Question: I am using a Map Activity which has a Fragment which hosts MAPS.
All this is inside a tab as shown below

Now every time I am in Maps Tab and go to Details Tab and come back I am getting the following error.
'''
12-04 06:05:37.858: E/AndroidRuntime(20034): java.lang.IllegalStateException: The specified child already has a parent. You must call removeView() on the child's parent first.
'''
PlaceActivity.java
'''
public class PlaceActivity extends SherlockFragmentActivity implements
OnShareTargetSelectedListener {
private static final String MAPS_KEY = "0rQAS47Cicu2t78I-QQ";
FragmentManager fm = getSupportFragmentManager();
@Override
protected void onCreate(Bundle savedInstanceState) {
// TODO Auto-generated method stub
super.onCreate(savedInstanceState);
MapView mMapView = new MapView(PlaceActivity.this, MAPS_KEY);
mMapView.setClickable(true);
Exchanger.mMapView = mMapView;
//setContentView(R.layout.activity_place);
ActionBar actionBar = getSupportActionBar();
actionBar.setHomeButtonEnabled(true);
actionBar.setDisplayHomeAsUpEnabled(true);
actionBar.setNavigationMode(ActionBar.NAVIGATION_MODE_TABS);
ActionBar.Tab tabDetails = actionBar.newTab();
ActionBar.Tab tabMaps = actionBar.newTab();
tabDetails.setText("Details");
tabMaps.setText("Maps");
tabDetails.setTabListener(new MyTabListener());
tabMaps.setTabListener(new MyTabListener());
actionBar.addTab(tabDetails);
actionBar.addTab(tabMaps);
}
private class MyTabListener implements ActionBar.TabListener {
@Override
public void onTabSelected(Tab tab,
android.support.v4.app.FragmentTransaction ft) {
// TODO Auto-generated method stub
if (tab.getPosition() == 0) {
DetailsFragment fragment = new DetailsFragment();
ft.replace(android.R.id.content, fragment);
} else {
fm.beginTransaction().add(android.R.id.content, MapSample.GeoGigMapFragment.newInstance()).commit();
//MapsFragment fragment = new MapsFragment();
//ft.replace(android.R.id.content, fragment);
//ft.commit();
}
}
@Override
public void onTabUnselected(Tab tab,
android.support.v4.app.FragmentTransaction ft) {
// TODO Auto-generated method stub
}
@Override
public void onTabReselected(Tab tab,
android.support.v4.app.FragmentTransaction ft) {
// TODO Auto-generated method stub
}
}
.
.
.
.
.
}
'''
My Maps Activity
MapSample.java
'''
public class MapSample extends MapActivity {
MapView mMapView;
@Override
protected void onCreate(Bundle savedInstanceState)
{
super.onCreate(savedInstanceState);
}
public static final class GeoGigMapFragment extends Fragment
{
static GeoGigMapFragment newInstance()
{
GeoGigMapFragment map = new GeoGigMapFragment();
return map;
}
@Override
public View onCreateView(LayoutInflater inflater, ViewGroup container,
Bundle savedInstanceState)
{
MapView mMapView = Exchanger.mMapView;
return mMapView;
}
}
@Override
public void onDestroy() {
super.onDestroy();
// ((ViewGroup)mMapView.getParent()).removeView(mMapView);
// mMapView.removeView(mMapView);
// mMapView.removeAllViews();
// ViewParent som = mMapView.getParent();
// ((ViewGroup) som).removeView(mMapView);
if (mMapView != null)
{
// NoSaveStateFrameLayout parentView = (NoSaveStateFrameLayout)
// mMapView.getParent();
// parentView.removeView(mMapView);
((ViewGroup) mMapView.getParent()).removeAllViews();
}
}
@Override
protected boolean isRouteDisplayed() {
return false;
}
}
'''
What I want to achieve is every time I click DetailsTab I want to destroy the MapSample or the Map View so that I don't get the error.
Full Error Trace
'''
12-04 06:26:38.808: E/AndroidRuntime(22066): FATAL EXCEPTION: main
12-04 06:26:38.808: E/AndroidRuntime(22066): java.lang.IllegalStateException: The specified child already has a parent. You must call removeView() on the child's parent first.
12-04 06:26:38.808: E/AndroidRuntime(22066): at android.view.ViewGroup.addViewInner(ViewGroup.java:3339)
12-04 06:26:38.808: E/AndroidRuntime(22066): at android.view.ViewGroup.addView(ViewGroup.java:3210)
12-04 06:26:38.808: E/AndroidRuntime(22066): at android.view.ViewGroup.addView(ViewGroup.java:3155)
12-04 06:26:38.808: E/AndroidRuntime(22066): at android.view.ViewGroup.addView(ViewGroup.java:3131)
12-04 06:26:38.808: E/AndroidRuntime(22066): at android.support.v4.app.NoSaveStateFrameLayout.wrap(Unknown Source)
12-04 06:26:38.808: E/AndroidRuntime(22066): at android.support.v4.app.FragmentManagerImpl.moveToState(Unknown Source)
12-04 06:26:38.808: E/AndroidRuntime(22066): at android.support.v4.app.FragmentManagerImpl.moveToState(Unknown Source)
12-04 06:26:38.808: E/AndroidRuntime(22066): at android.support.v4.app.BackStackRecord.run(Unknown Source)
12-04 06:26:38.808: E/AndroidRuntime(22066): at android.support.v4.app.FragmentManagerImpl.execPendingActions(Unknown Source)
12-04 06:26:38.808: E/AndroidRuntime(22066): at android.support.v4.app.FragmentManagerImpl$1.run(Unknown Source)
12-04 06:26:38.808: E/AndroidRuntime(22066): at android.os.Handler.handleCallback(Handler.java:725)
12-04 06:26:38.808: E/AndroidRuntime(22066): at android.os.Handler.dispatchMessage(Handler.java:92)
12-04 06:26:38.808: E/AndroidRuntime(22066): at android.os.Looper.loop(Looper.java:137)
12-04 06:26:38.808: E/AndroidRuntime(22066): at android.app.ActivityThread.main(ActivityThread.java:5039)
12-04 06:26:38.808: E/AndroidRuntime(22066): at java.lang.reflect.Method.invokeNative(Native Method)
12-04 06:26:38.808: E/AndroidRuntime(22066): at java.lang.reflect.Method.invoke(Method.java:511)
12-04 06:26:38.808: E/AndroidRuntime(22066): at com.android.internal.os.ZygoteInit$MethodAndArgsCaller.run(ZygoteInit.java:793)
12-04 06:26:38.808: E/AndroidRuntime(22066): at com.android.internal.os.ZygoteInit.main(ZygoteInit.java:560)
12-04 06:26:38.808: E/AndroidRuntime(22066): at dalvik.system.NativeStart.main(Native Method)
'''
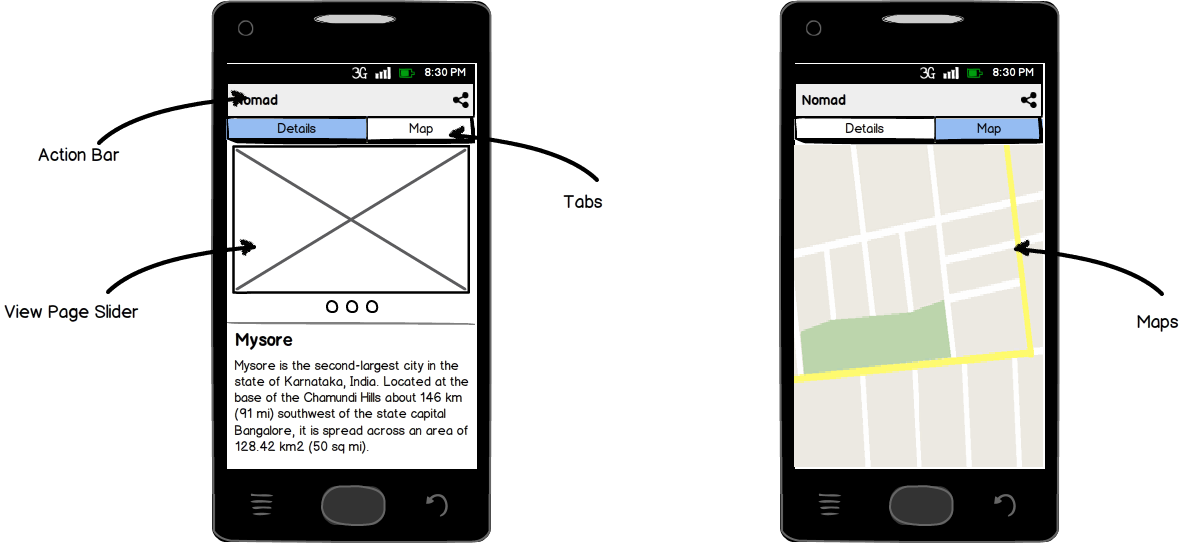
Answer: on which line do you get the error?
try to add
'''
contanier.removeAllViews();
'''
in the 'onCreateView' method